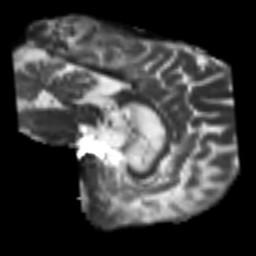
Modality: T2w
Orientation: sagittal
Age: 80
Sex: female
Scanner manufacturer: siemens
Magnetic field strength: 3 T
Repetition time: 7.3 s
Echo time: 0.087 s